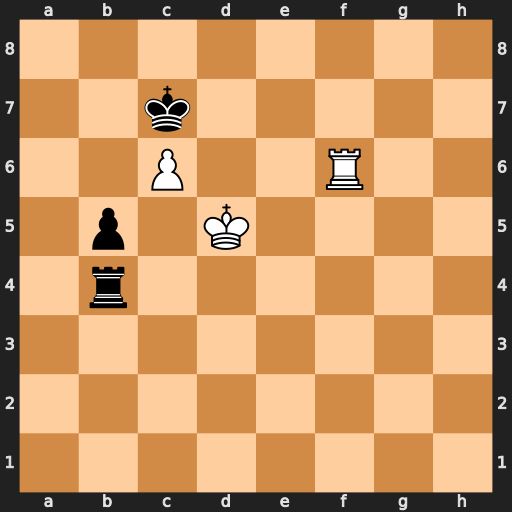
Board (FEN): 8/2k5/2P2R2/1p1K4/1r6/8/8/8
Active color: w
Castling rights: -
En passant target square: -
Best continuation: Rf7+ Kb6 Rb7+ Ka6 Rb8 Rc4 Kd6